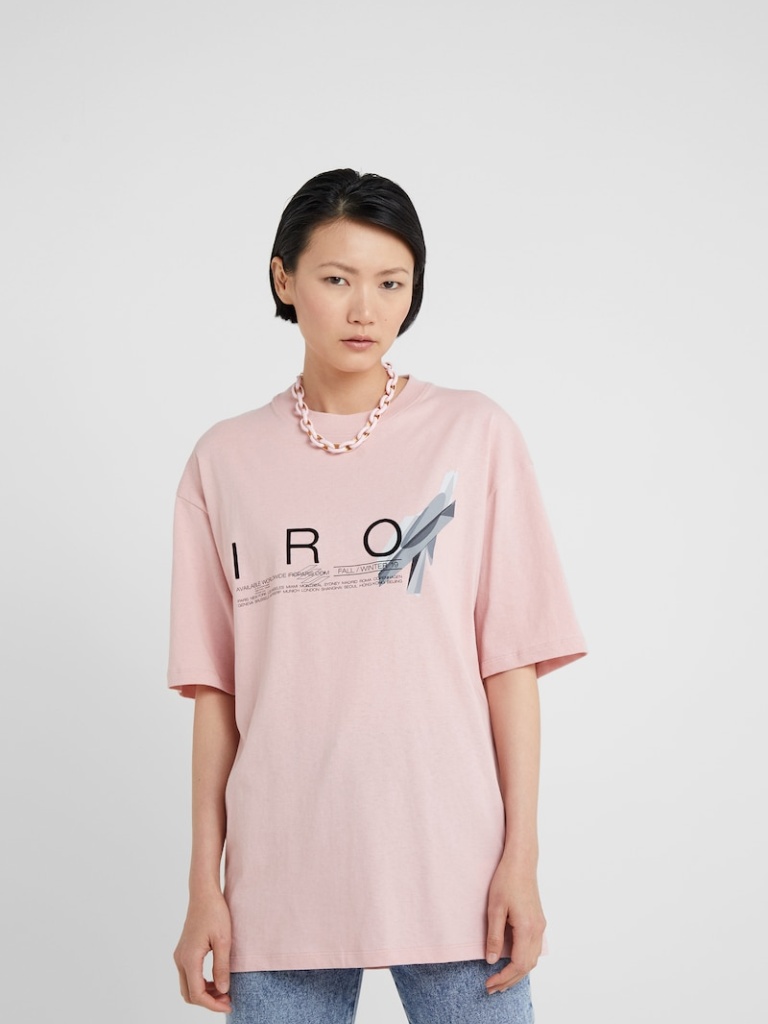
cotton loose short sleeve hip length Untucked crew t-shirt